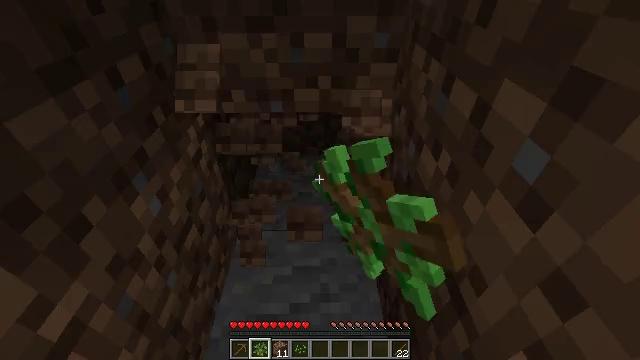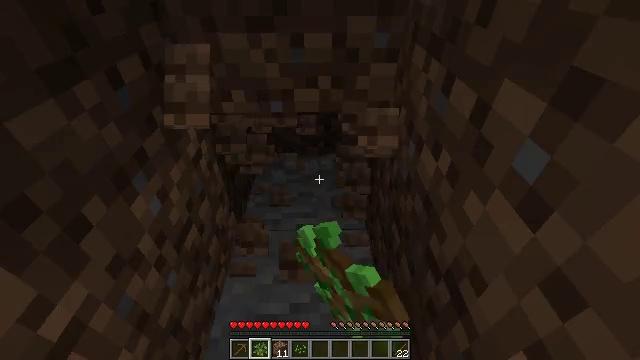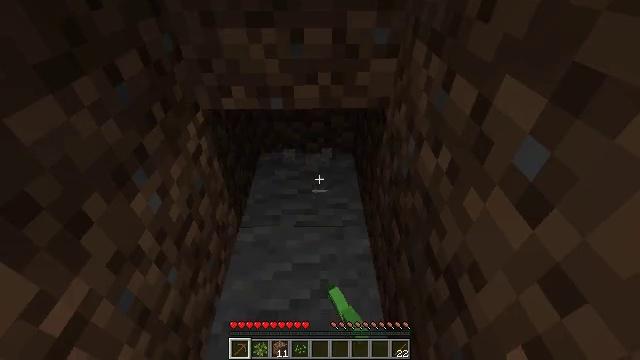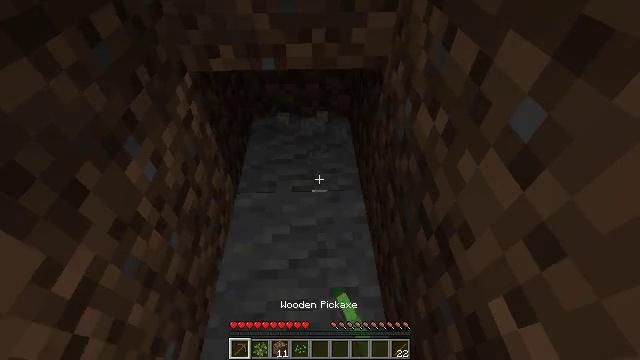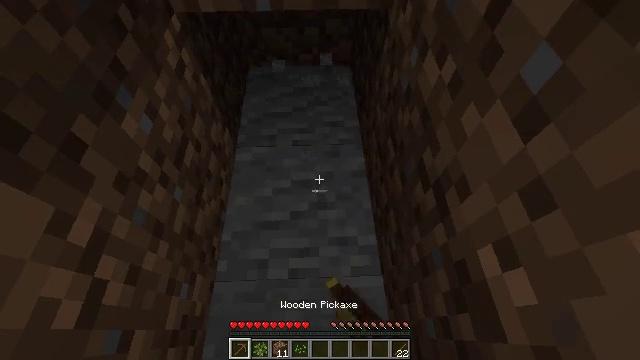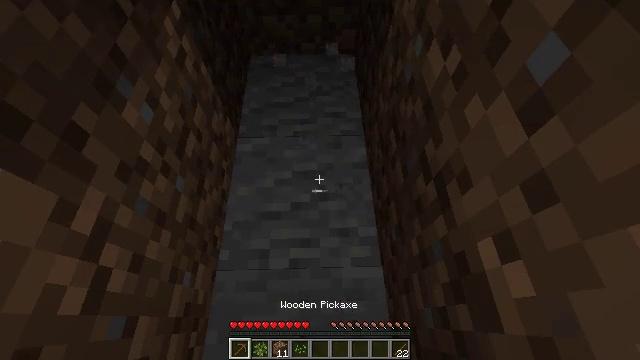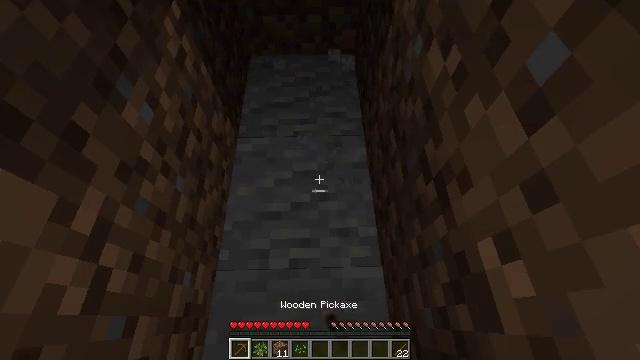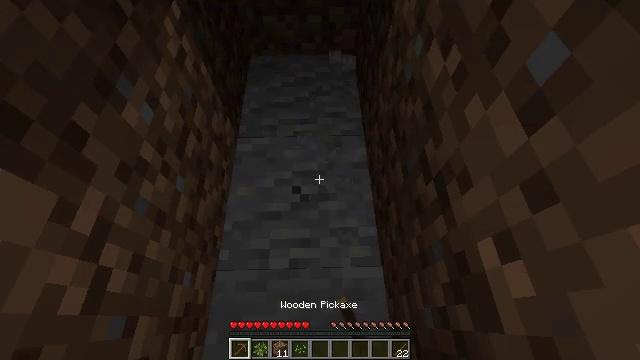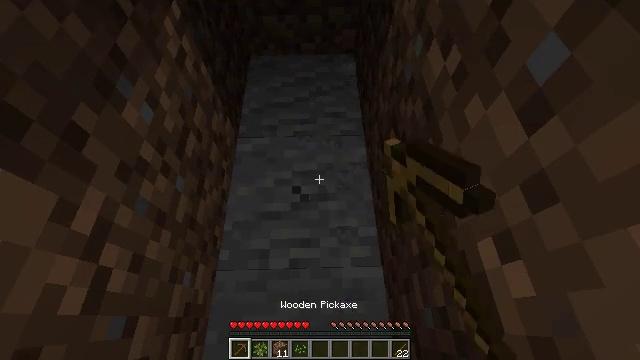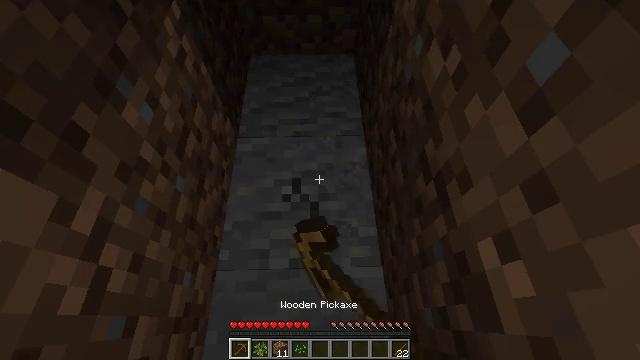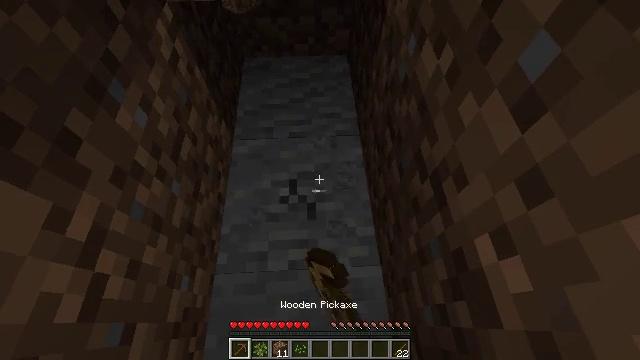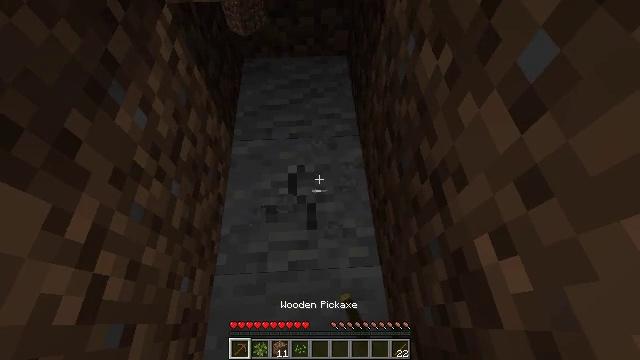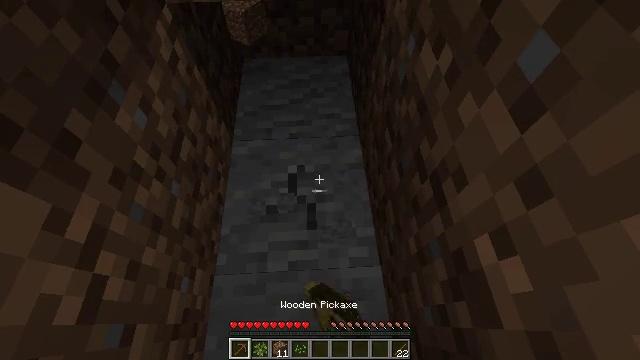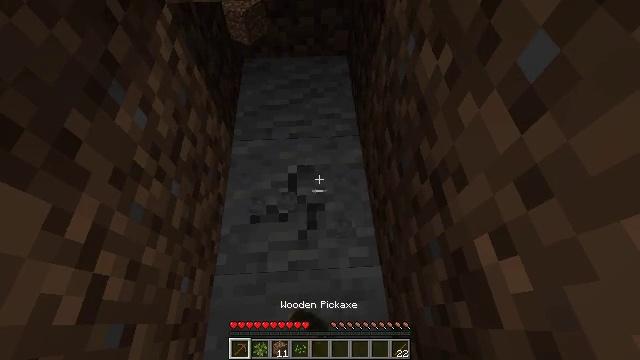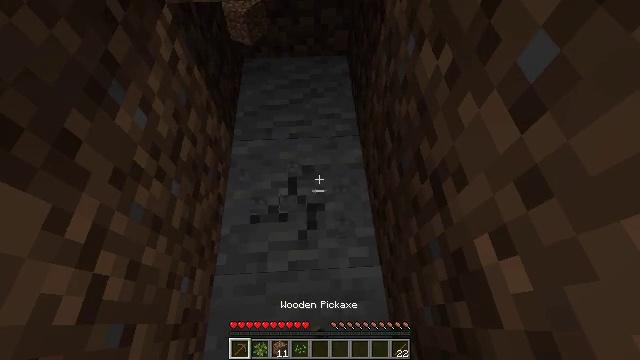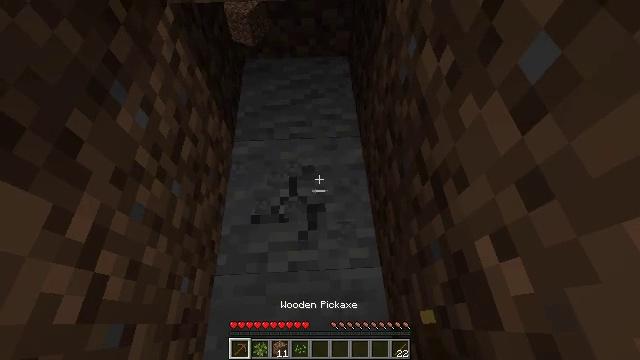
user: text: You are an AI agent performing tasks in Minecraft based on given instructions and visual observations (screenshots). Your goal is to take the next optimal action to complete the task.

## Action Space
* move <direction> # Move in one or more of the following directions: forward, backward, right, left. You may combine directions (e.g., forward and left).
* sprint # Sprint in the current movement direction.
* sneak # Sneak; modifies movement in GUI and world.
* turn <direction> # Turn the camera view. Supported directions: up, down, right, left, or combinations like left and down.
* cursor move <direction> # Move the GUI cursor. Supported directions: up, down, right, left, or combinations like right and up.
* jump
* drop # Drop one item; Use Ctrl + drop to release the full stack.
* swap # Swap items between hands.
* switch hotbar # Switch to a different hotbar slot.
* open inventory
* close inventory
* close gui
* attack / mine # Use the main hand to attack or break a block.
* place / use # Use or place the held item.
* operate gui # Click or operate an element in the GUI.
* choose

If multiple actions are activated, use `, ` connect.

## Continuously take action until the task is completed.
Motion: motion action
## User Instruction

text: Gather andesite blocks.
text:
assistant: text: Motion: attack / mine
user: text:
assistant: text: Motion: attack / mine, switch to hotbar 1
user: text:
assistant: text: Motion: turn right and down, attack / mine, switch to hotbar 1
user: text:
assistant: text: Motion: turn down, attack / mine, switch to hotbar 1
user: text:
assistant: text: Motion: turn down, attack / mine
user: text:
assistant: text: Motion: attack / mine
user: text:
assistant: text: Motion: attack / mine
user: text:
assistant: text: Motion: attack / mine
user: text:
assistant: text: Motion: attack / mine
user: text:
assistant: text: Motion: turn right, attack / mine
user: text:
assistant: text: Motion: attack / mine
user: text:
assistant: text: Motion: attack / mine
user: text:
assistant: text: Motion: attack / mine
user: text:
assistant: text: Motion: attack / mine
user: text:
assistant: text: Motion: attack / mine
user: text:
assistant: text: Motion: turn left, attack / mine
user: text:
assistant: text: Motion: attack / mine
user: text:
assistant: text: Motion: attack / mine
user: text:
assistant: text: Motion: attack / mine
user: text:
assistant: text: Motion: attack / mine
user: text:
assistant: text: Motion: attack / mine
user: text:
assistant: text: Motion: attack / mine
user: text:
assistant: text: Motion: attack / mine
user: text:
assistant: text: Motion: attack / mine
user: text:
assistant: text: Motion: attack / mine
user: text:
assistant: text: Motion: attack / mine
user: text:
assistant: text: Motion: attack / mine
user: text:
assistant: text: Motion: attack / mine
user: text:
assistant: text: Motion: attack / mine
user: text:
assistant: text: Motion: attack / mine